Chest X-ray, PA view. Patient: 33 years old, sex M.
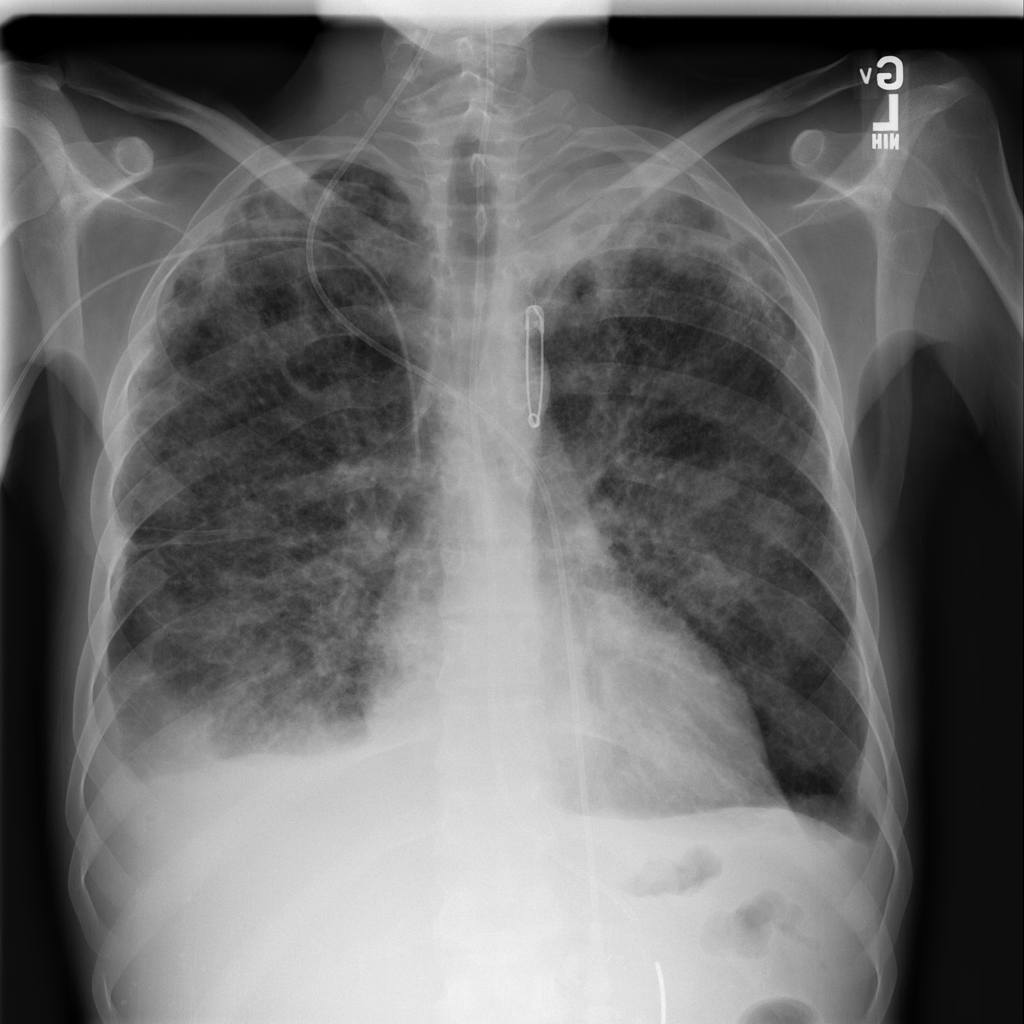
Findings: Effusion, Infiltration